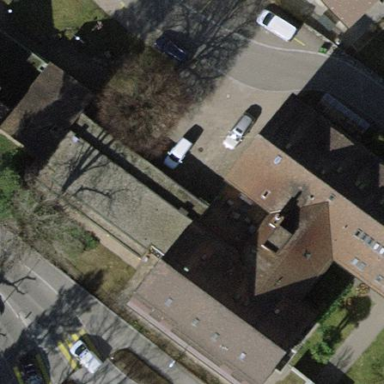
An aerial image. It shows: Nursing home.